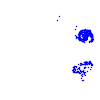
Particle: electron